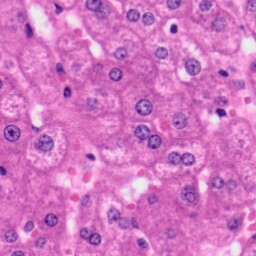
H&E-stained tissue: Liver